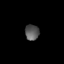
Tissue: lung
Cell type: Epithelial cells
Senescence score: 0.1159
Nuclear area (px): 215
Mean DAPI intensity: 88.056